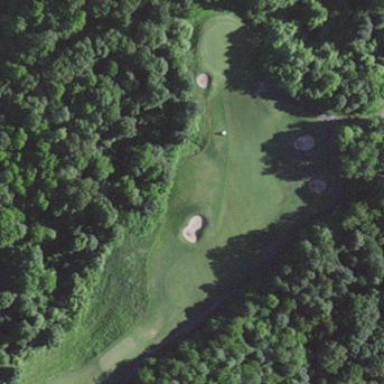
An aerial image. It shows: Rough grassy area used for golf.